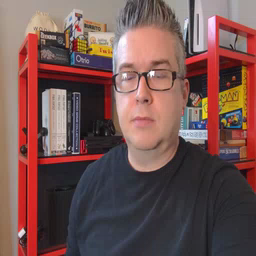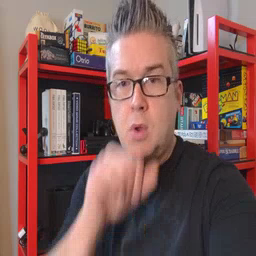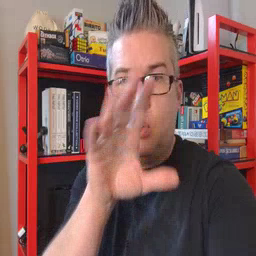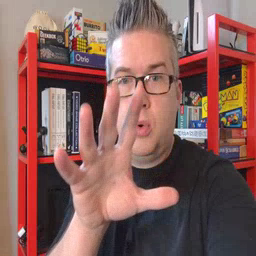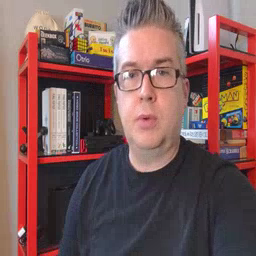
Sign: blow